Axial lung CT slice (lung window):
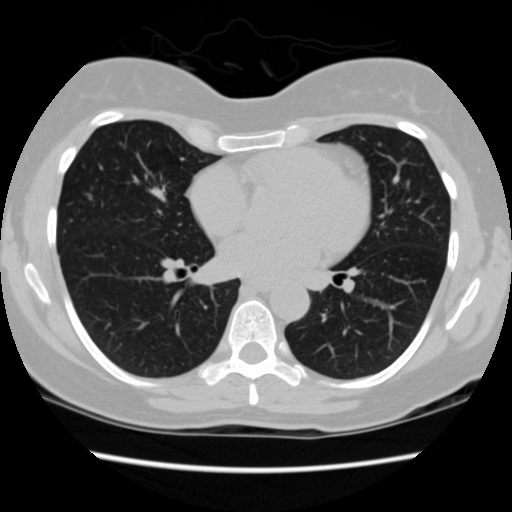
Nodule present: no